Question: As you can see in the screenshot, I am having a for the property "member.city".
The purpose is to -through ajax - populate the city select One Menu after selecting a country on the previous Country Select one menu.
This is achieved by using and to update the component displaying list of cities. However, I get a validation error and the form is not submitted.

I tried with Entities , but in vain.
I used a to retrive the filtered list, but in vain.
**
> If I replace the filtered list of cities by the list that retrieves all
cities (in the xhtml form, replace '<f:selectItems value="#{cityBean.citiesByCountry}" />' by '<f:selectItems value="#{cityBean.all}" />', there's no validation error and the form successfully gets
submitted.
**
Here is the code:
'''
<p:outputLabel for="country" value="#{i18n.country}" />
<p:selectOneMenu valueChangeListener="#{cityBean.selectCountry}" rendered="true" id="country" value="#{newMember.country}" converter="#{countryBean.converter}"
style="width:160px;text-align:left;border:thin solid gray;"
required="true" requiredMessage="#{i18n.required}">
<f:selectItems value="#{countryBean.all}" var="countryname" itemLabel="#{countryname.name}"/>
<p:ajax event="change" update="city" />
</p:selectOneMenu>
<p:message for="country" />
<p:outputLabel for="city" value="#{i18n.city}" />
<p:selectOneMenu rendered="true" id="city" value="#{newMember.city}" converter="#{cityBean.converter}" converterMessage="Conversion error!"
style="width:160px;text-align:left;border:thin solid gray;"
required="true" requiredMessage="#{i18n.required}">
<f:selectItems value="#{cityBean.citiesByCountry}" var="cityname" itemLabel="#{cityname.cityname}"/>
</p:selectOneMenu>
<p:message for="city" />
'''
'''
@XmlRootElement
@Entity
@Table(name = "city", schema = "public")
@NamedQueries({
@NamedQuery(name = "City.findAll", query = "SELECT c FROM City c"),
@NamedQuery(name = "City.findById", query = "SELECT c FROM City c WHERE c.id = :id"),
@NamedQuery(name = "City.findByCountry", query = "SELECT c FROM City c WHERE c.country = :country"),
@NamedQuery(name = "City.findByCountryOrderedByName", query = "SELECT c FROM City c WHERE c.country = :country ORDER BY c.cityname ASC") })
@NamedNativeQueries({ @NamedNativeQuery(name = "City.findCountryNativeSQL", query = "select * from city c where c.countrybeta = :country.betacode", resultClass = City.class) })
public class City implements java.io.Serializable {
private static final long serialVersionUID = 3364735938266980295L;
private int id;
private Integer version;
private Country country;
private String cityname;
private String district;
private int population;
private Set<Member> members = new HashSet<Member>(0);
public City() {
}
// ...remainder of entity code (contructors and fields..)
'''
'''
@Named
@Stateful
@ConversationScoped
public class CityBean implements Serializable {
private static final long serialVersionUID = 1L;
private City city;
private List<City> cityList;
public City getCity() {
return this.city;
}
private Country selectedCountry;
@Inject
private Conversation conversation;
@PersistenceContext(type = PersistenceContextType.EXTENDED)
private EntityManager entityManager;
// remainder of code....
// The List that works fine with Select one Menu
public List<City> getAll() {
CriteriaQuery<City> criteria = this.entityManager.getCriteriaBuilder()
.createQuery(City.class);
return this.entityManager.createQuery(
criteria.select(criteria.from(City.class))).getResultList();
}
@PostConstruct
public void init() {
setCityList(getCitiesByCountry());
}
public List<City> getCityList() {
return cityList;
}
public void setCityList(List<City> cityList) {
this.cityList = cityList;
}
/**
* The List That triggers a jsf value validation error
* @return List of Cities by Country ordered by city name
*/
public List<City> getCitiesByCountry() {
TypedQuery<City> query = this.entityManager.createNamedQuery(
"City.findByCountryOrderedByName", City.class);
query.setParameter("country", selectedCountry);
return query.getResultList();
}
// The Select One Menu Listener
public void selectCountry(ValueChangeEvent event) {
if (event != null) {
selectedCountry = (Country) event.getNewValue();
}
}
// getters and setters....
'''
ENV:
- JSF 21
- Hibernate
- JBoss AS 7.1
- PrimeFaces 3.5
- Linux 3.5 / Firefox 18.0.2
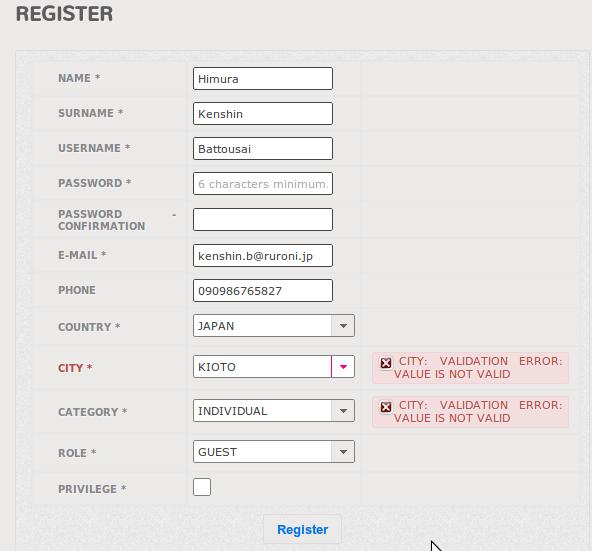
Answer: Your concrete problem is caused because you aren't starting the conversation in '@PostConstruct' and thus the bean behaves like request scoped. This way the list of cities will incompatibly change during processing the form submit and become empty (and thus the selected item couldn't be found in the list of available items and hence this validation error).
You need to start the conversation in the '@PostConstruct'.
'''
conversation.begin();
'''
### See also:
- <URL>
---
to the concrete problem, using 'valueChangeListener' and performing business logic in getter methods is the wrong approach. You should not be performing business logic in getter methods at all. This is plain inefficient. They should solely return already-prepared bean properties.
Rewrite your logic as follows:
'''
<p:selectOneMenu value="#{bean.country}" ...>
<f:selectItems value="#{bean.countries}" />
<p:ajax listener="#{bean.updateCities}" update="city" />
</p:selectOneMenu>
<p:selectOneMenu id="city" value="#{bean.city}" ...>
<f:selectItems value="#{bean.cities}" />
</p:selectOneMenu>
'''
with
'''
private Country country;
private List<Country> countries;
private City city;
private List<City> cities;
@PostConstruct
public void init() {
countries = service.listCountries();
public void updateCities() {
cities = service.listCities(country);
}
// Add/generate normal!! getters/setters.
'''
### See also:
- <URL>